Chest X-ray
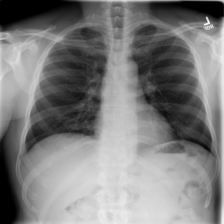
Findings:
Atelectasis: negative
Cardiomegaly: negative
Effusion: negative
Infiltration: negative
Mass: negative
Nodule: negative
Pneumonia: negative
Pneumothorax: negative
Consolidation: negative
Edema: negative
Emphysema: negative
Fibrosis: negative
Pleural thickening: negative
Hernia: negative